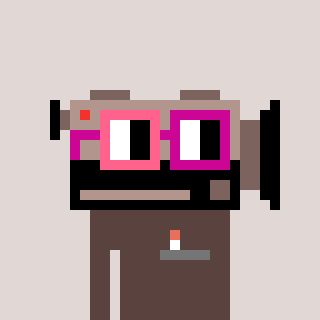
a pixel art character with square pink and red glasses, a camcorder-shaped head and a darkbrown-colored body on a warm background